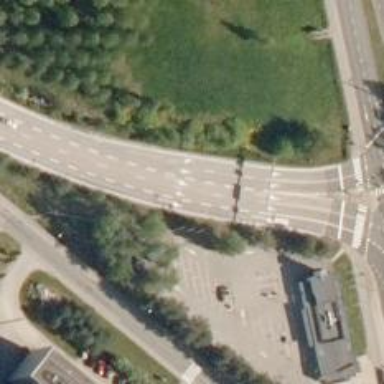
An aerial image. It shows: Asphalt motorway.